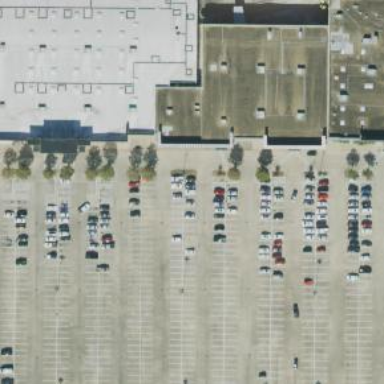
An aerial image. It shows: Parking space.